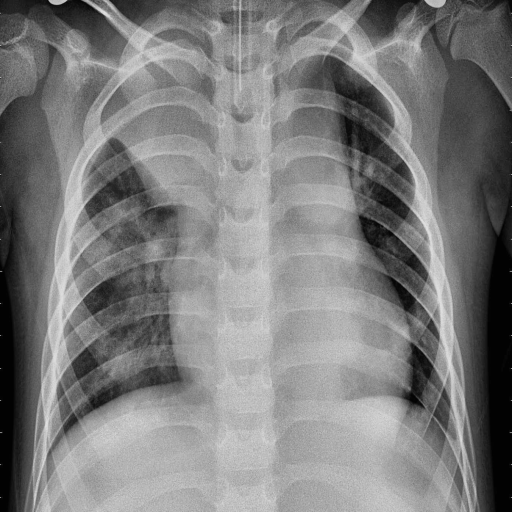
Finding: PNEUMONIA